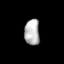
Tissue: lung
Cell type: Others
Senescence score: 0.2358
Nuclear area (px): 382
Mean DAPI intensity: 182.175